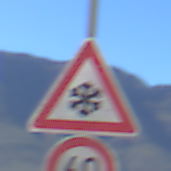
Verkehrszeichen: SchneeOderEisglaette
Zusatzzeichen unten: Geschwindigkeit60
Umgebung: Outdoor, RoadRail
Tageszeit: MorningAfternoon
Wetter: Clear
Licht: Natural
Jahreszeit: NotSpecified
Kontrast: HighContrast